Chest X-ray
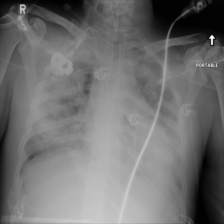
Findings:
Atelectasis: negative
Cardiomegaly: negative
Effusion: negative
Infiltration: negative
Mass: negative
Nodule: negative
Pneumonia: negative
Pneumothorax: negative
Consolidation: negative
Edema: negative
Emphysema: negative
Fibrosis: negative
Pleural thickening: negative
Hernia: negative